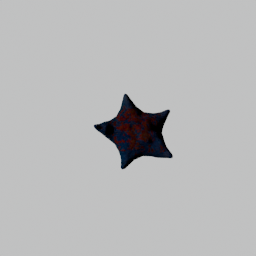
Label: animals